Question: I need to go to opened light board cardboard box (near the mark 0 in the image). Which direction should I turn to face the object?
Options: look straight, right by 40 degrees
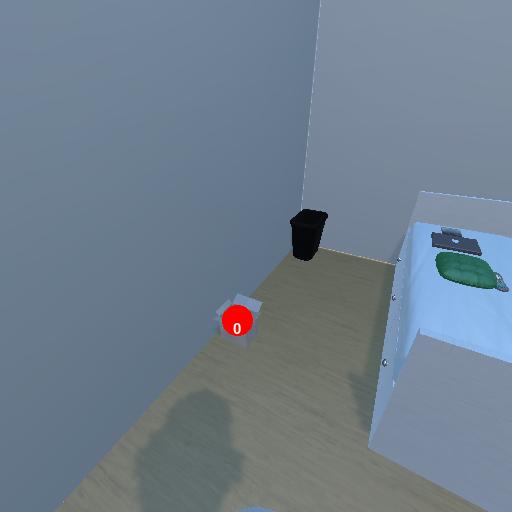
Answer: look straight